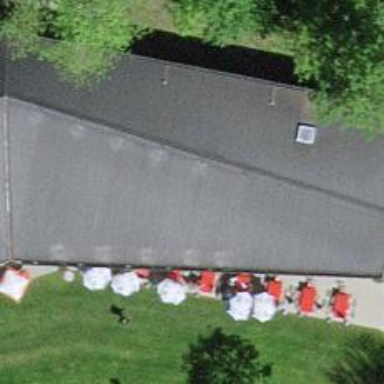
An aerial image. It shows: Restaurant.